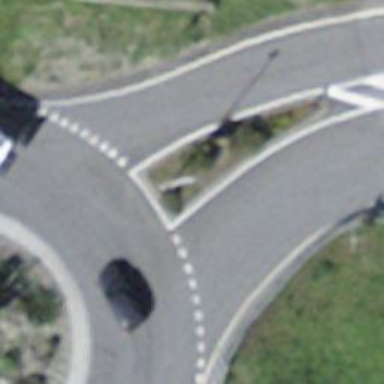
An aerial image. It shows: Road with "give way" sign.